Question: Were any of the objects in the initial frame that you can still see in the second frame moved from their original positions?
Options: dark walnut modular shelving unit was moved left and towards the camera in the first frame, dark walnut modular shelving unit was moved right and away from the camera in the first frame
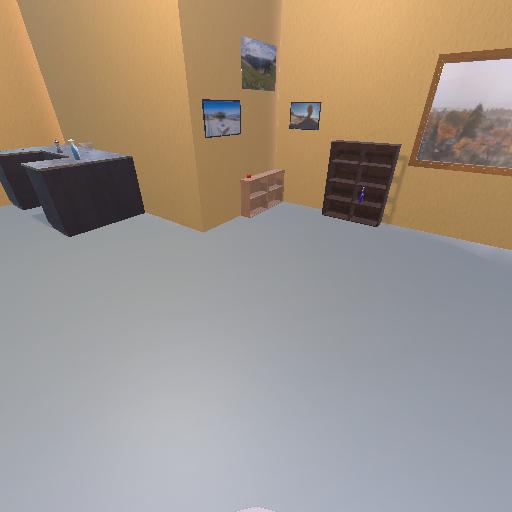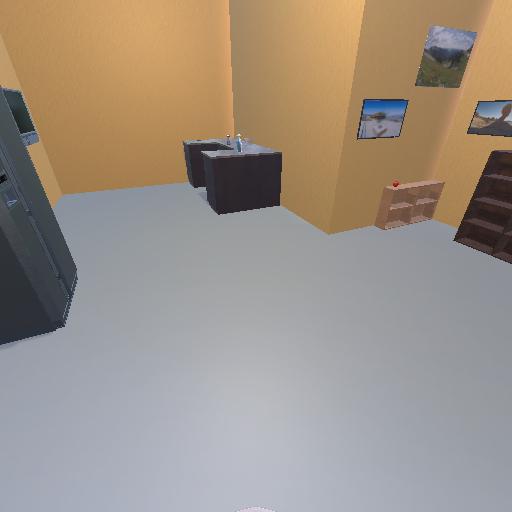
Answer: dark walnut modular shelving unit was moved left and towards the camera in the first frame